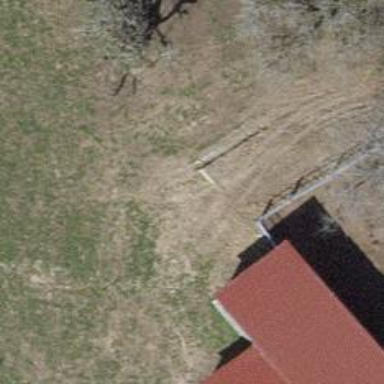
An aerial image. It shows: Gate.